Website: lowes
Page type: cart
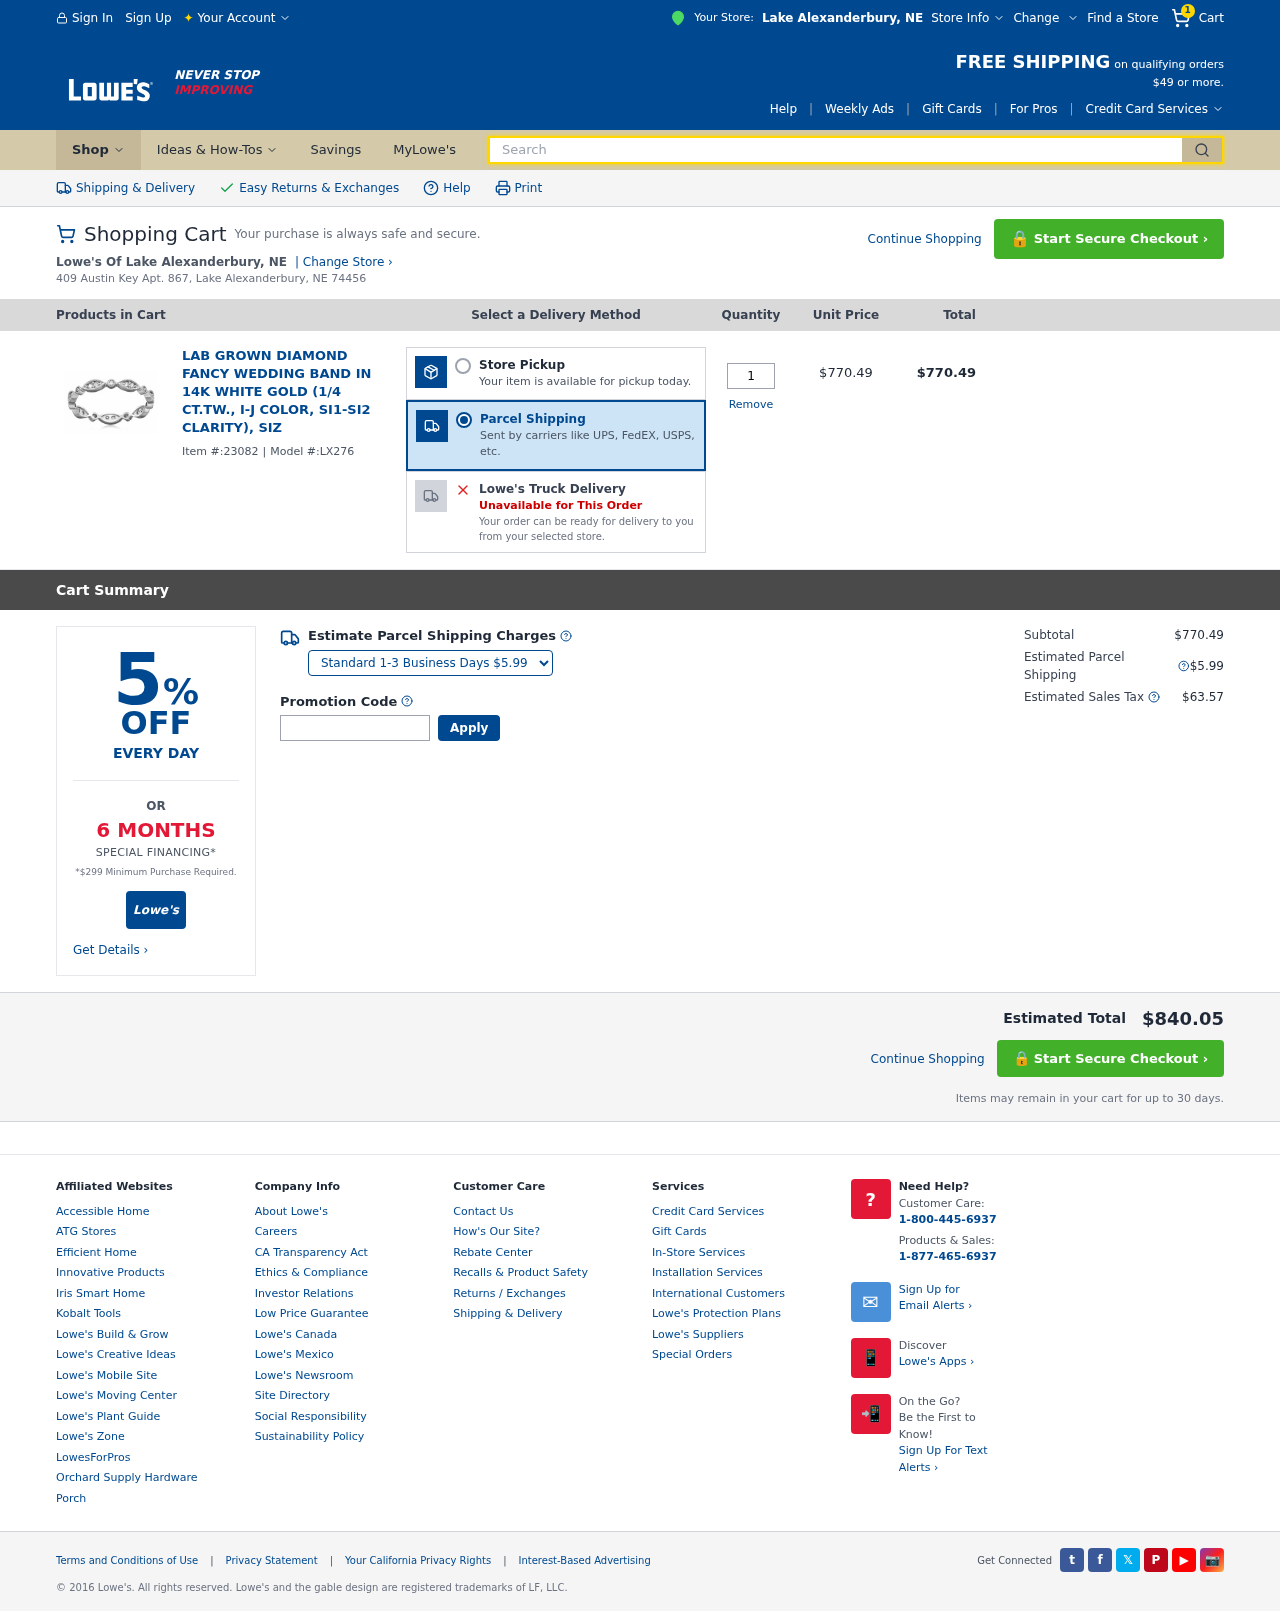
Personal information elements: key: PII_CITY
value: Lake Alexanderbury
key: PII_STATE_ABBR
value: NE
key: PII_STREET
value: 409 Austin Key Apt. 867
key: PII_CITY_STATE_ZIP
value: Lake Alexanderbury, NE 74456
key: PII_PROMO_CODE
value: SAVE87
Product elements: key: PRODUCT1_NAME
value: Lab Grown Diamond Fancy Wedding Band in 14k White Gold (1/4 CT.TW., I-J Color, SI1-SI2 Clarity), Siz
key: PRODUCT1_PRICE
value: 770.49
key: PRODUCT1_QUANTITY
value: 1
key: PRODUCT1_ITEM_ID
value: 23082
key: PRODUCT1_MODEL_ID
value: LX276
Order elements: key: ORDER_NUM_ITEMS
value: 1
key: ORDER_ITEM_TOTAL
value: $770.49
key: ORDER_SUBTOTAL
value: $770.49
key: ORDER_SHIPPING_COST
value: $5.99
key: ORDER_TAX
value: $63.57
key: ORDER_TOTAL
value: $840.05
Search elements: key: HEADER_SEARCH
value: Search